Question: I know the meaning of as "modified" on the right side of the file name.
But what is that next to the M ?
Is there a name for these marks?
Any docs of this will helpful!

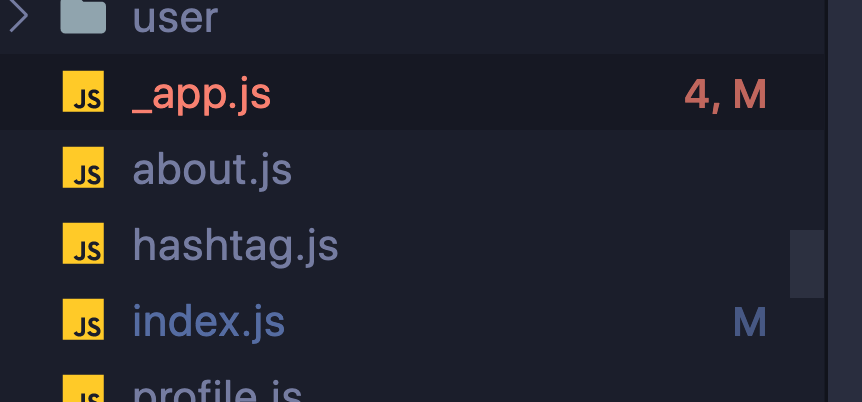
Answer: That is the number of linting errors and warnings currently in the file.
To see the actual errors and their details, open the <URL>.